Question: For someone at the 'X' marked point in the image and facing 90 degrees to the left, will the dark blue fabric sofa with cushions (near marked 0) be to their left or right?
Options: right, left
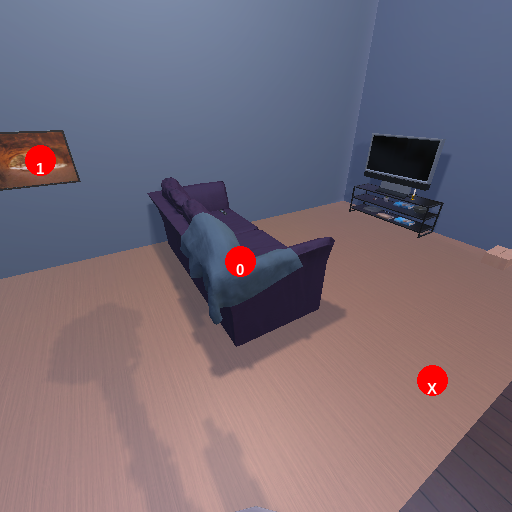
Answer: right